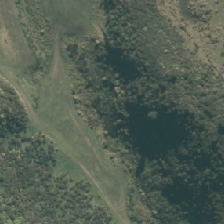
Land cover: grose_broom